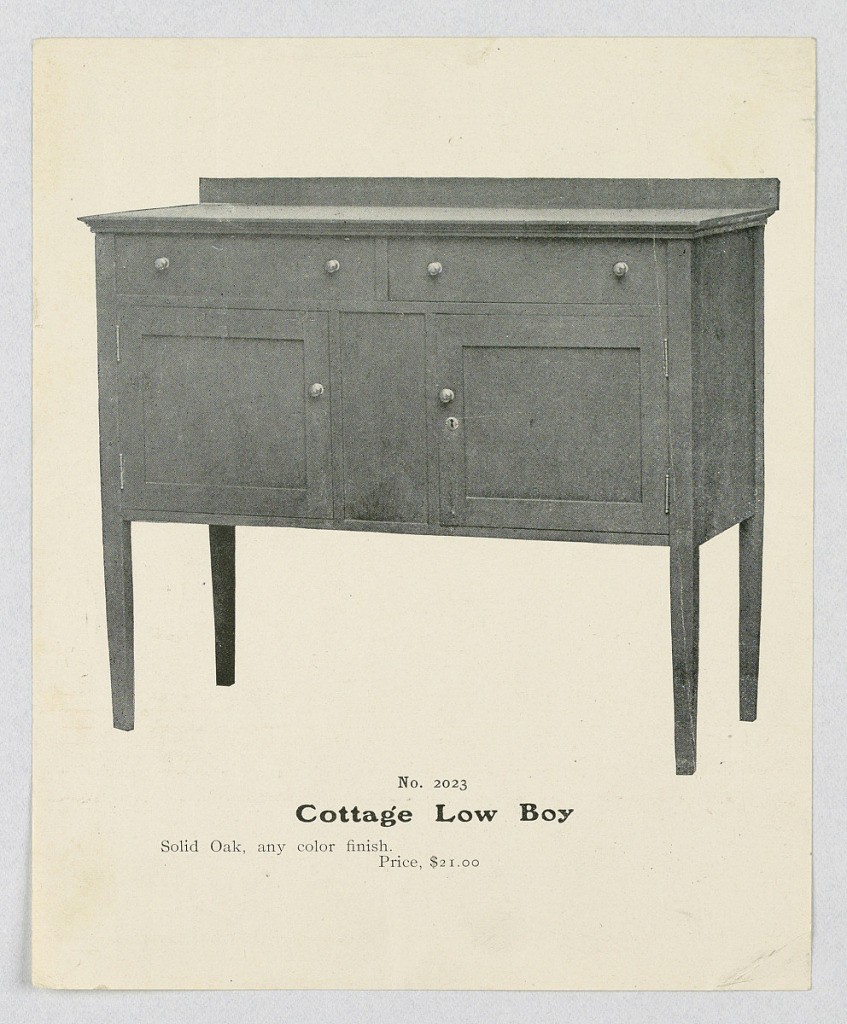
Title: Cottage Lowboy
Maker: A.N. Davenport Co.
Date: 1900–05
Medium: Photography on white paper
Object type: Photograph
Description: Rectangular lowboy with 4 straight slightly tapering legs and 2 doors topped by 2 horizontal drawers; plain backsplash.